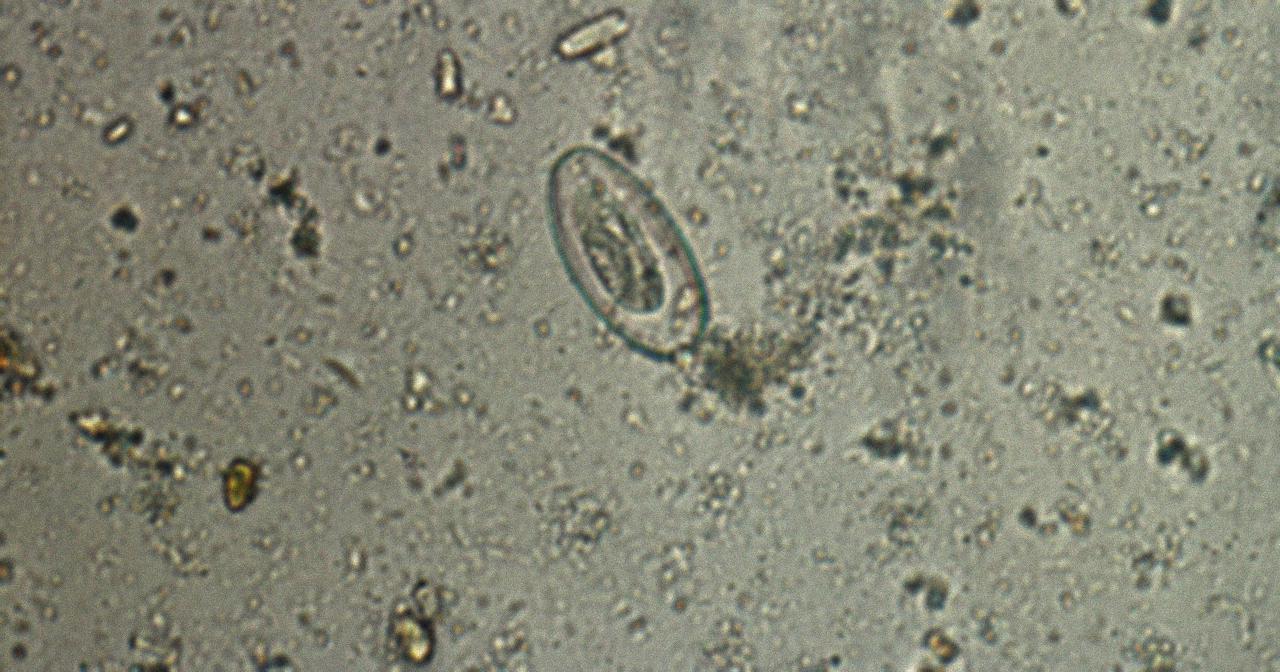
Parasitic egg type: Enterobius vermicularis